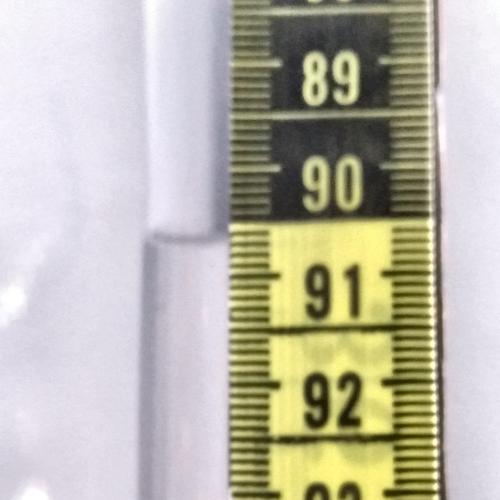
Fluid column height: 90.6 cm